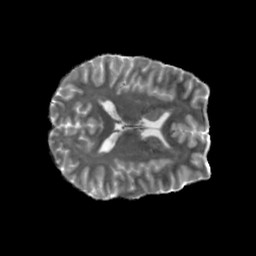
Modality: MD
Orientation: axial
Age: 27
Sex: female
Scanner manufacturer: siemens
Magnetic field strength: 6.98 T
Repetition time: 7.08 s
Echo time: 0.0756 s